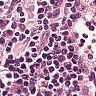
Metastatic tissue present: no